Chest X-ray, PA view. Patient: 47 years old, sex F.
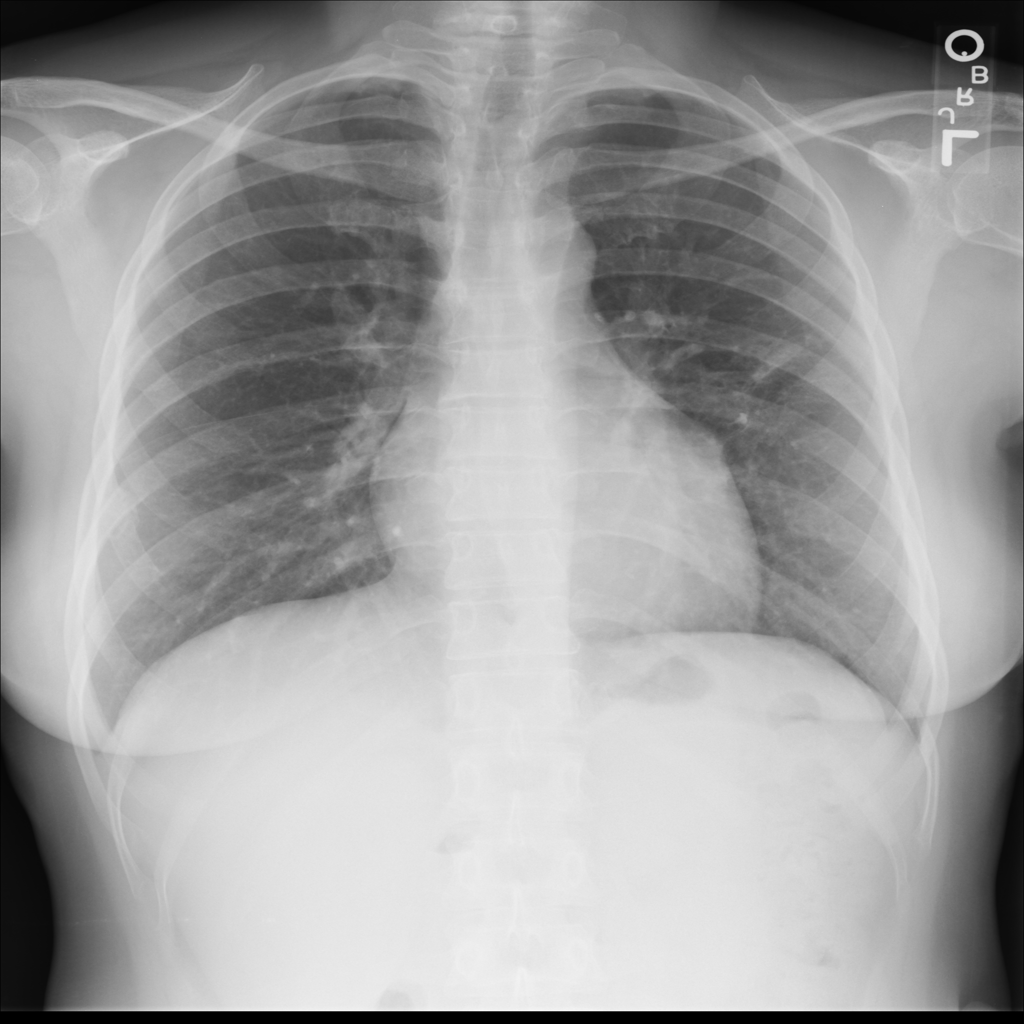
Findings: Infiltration